Field crop: maize
Growth stage: 2
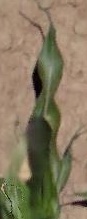
Species: maize